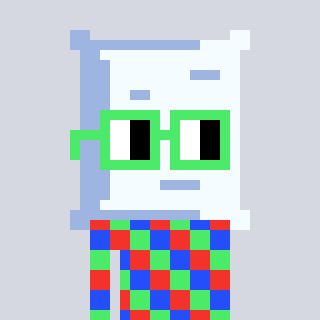
a pixel art character with square light green glasses, a pillow-shaped head and a darkbrown-colored body on a cool background